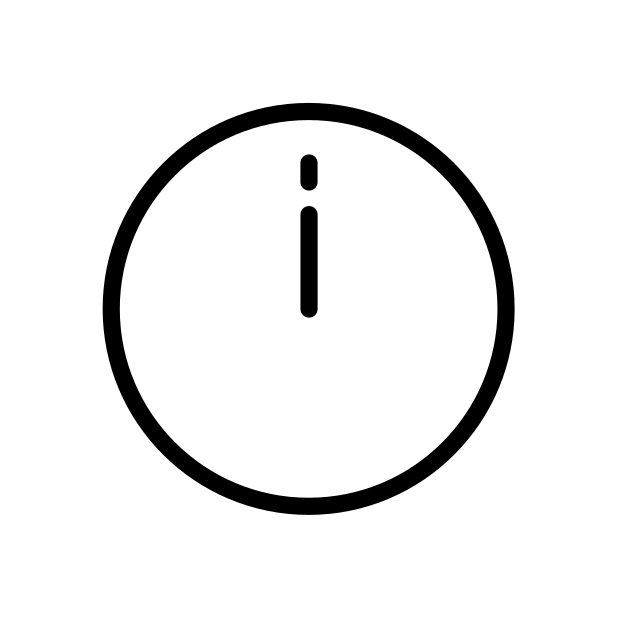
twelve o’clock